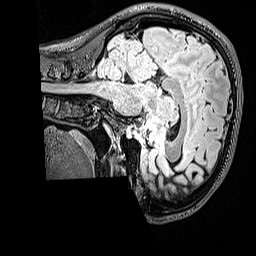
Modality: FLAIR
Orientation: sagittal
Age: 21
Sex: female
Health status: healthy
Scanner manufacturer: siemens
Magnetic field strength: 3 T
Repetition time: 5 s
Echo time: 0.388 s